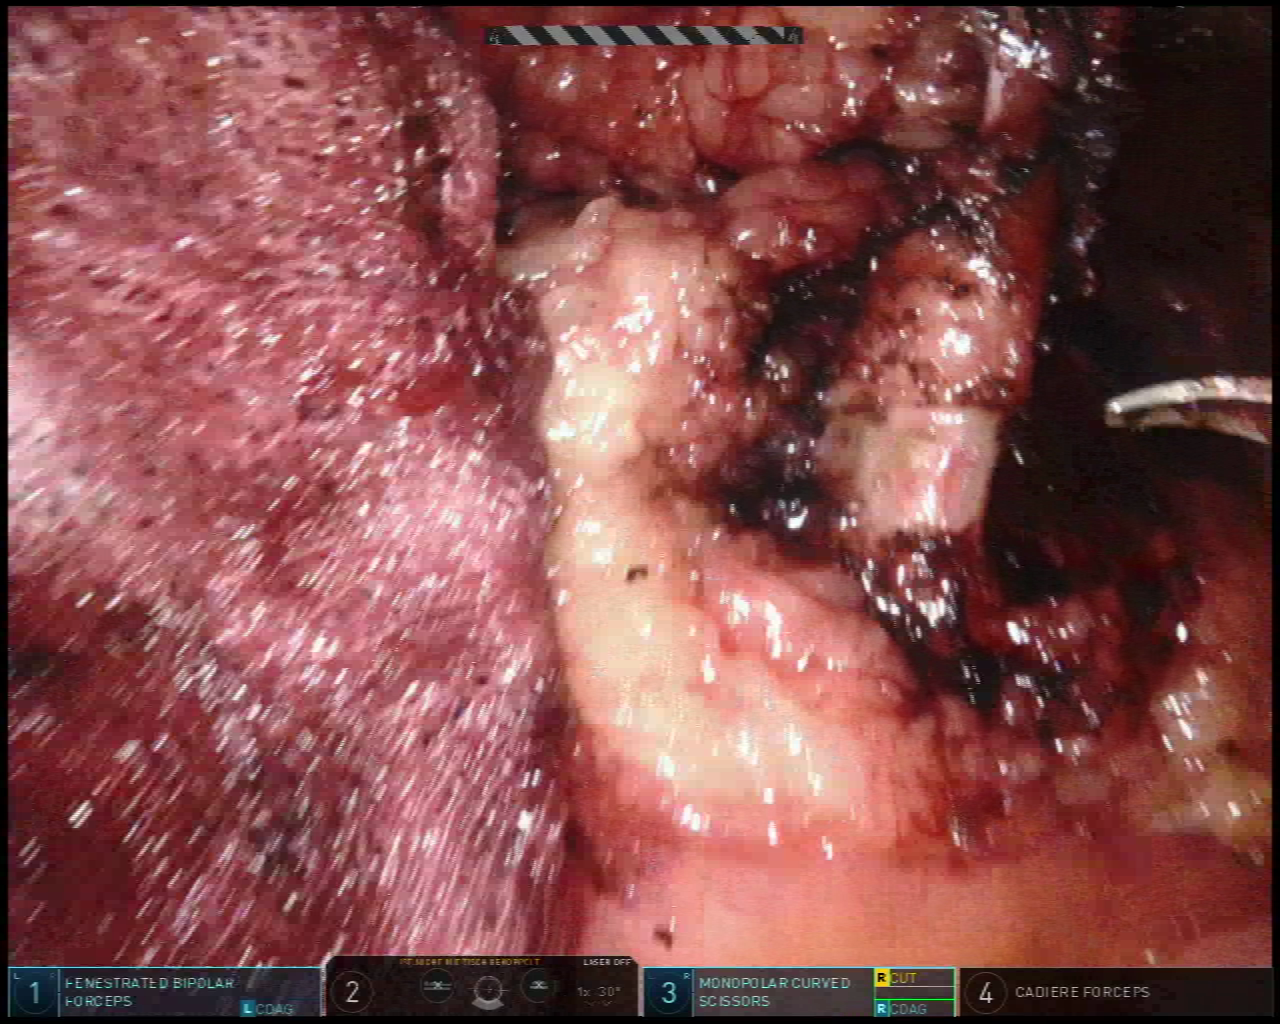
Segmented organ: inferior_mesenteric_artery
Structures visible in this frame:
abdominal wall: no
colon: no
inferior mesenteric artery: yes
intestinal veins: no
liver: no
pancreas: no
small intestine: no
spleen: no
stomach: no
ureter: no
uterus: no
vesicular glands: no